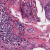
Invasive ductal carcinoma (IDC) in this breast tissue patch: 0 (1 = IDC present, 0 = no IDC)